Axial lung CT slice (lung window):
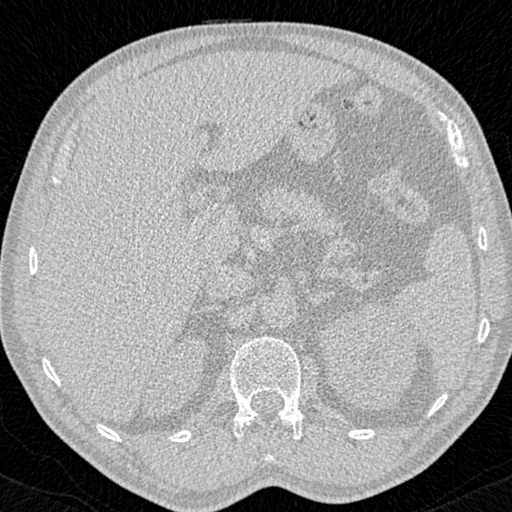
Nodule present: no